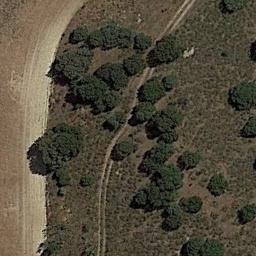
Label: chaparral